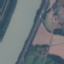
Land use / land cover: River